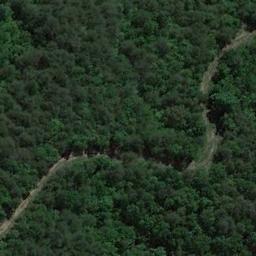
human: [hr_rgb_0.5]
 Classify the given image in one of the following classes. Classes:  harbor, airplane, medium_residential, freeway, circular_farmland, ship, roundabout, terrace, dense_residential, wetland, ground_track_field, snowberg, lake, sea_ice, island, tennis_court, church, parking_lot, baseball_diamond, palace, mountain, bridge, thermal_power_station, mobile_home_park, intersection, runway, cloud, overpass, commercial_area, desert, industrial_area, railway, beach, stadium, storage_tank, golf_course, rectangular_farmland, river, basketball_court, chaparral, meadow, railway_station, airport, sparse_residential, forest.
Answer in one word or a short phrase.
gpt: forest